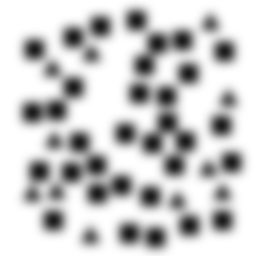
Squares: 33
Triangles: 11
Stars: 0
Total shapes: 44